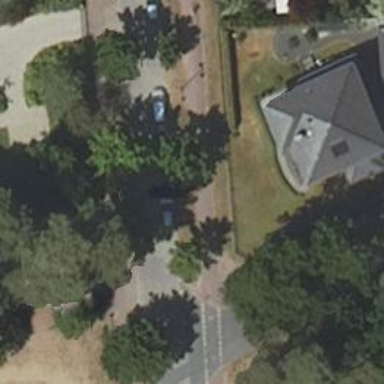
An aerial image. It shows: Residential road with asphalt surface. There are separate sidewalks on both sides.